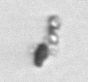
Label: detritus